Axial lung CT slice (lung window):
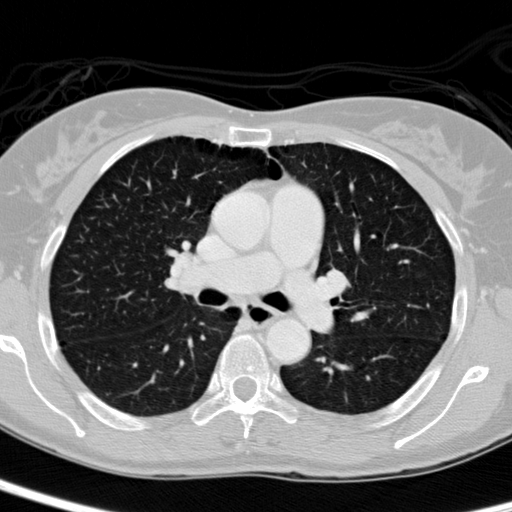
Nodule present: no